Электрическая цепь (см. рисунок) составлена из трёх одинаковых конденсаторов ёмкостью $C_{1}=C_{2}=C_{3}=C$, двух одинаковых диодов, двух идеальных амперметров, ключа и регулируемого источника напряжения.  ВАX диода представлена на рисунке ниже.
Пусть напряжение источника постоянно и равно $3 U_{0}$. Сколько теплоты выделится в цепи при замыкании ключа $K$?
Пусть напряжение источника зависит от времени $U=U(t)$ так, как показано на рисунке ниже. Ключ $K$ постоянно замкнут. Определите зависимости от времени $I_{1}(t)$ и $I_{2}(t)$ показаний амперметров $A_{1}$ и $A_{2}$. Нарисуйте графики зависимости $I_{1}(t)$ и $I_{2}(t)$ с указанием значений характерных точек на графике. Полярность источника и полярность подключения амперметров указаны на первом рисунке.  Во всех случаях в начальный момент времени конденсаторы не заряжены.
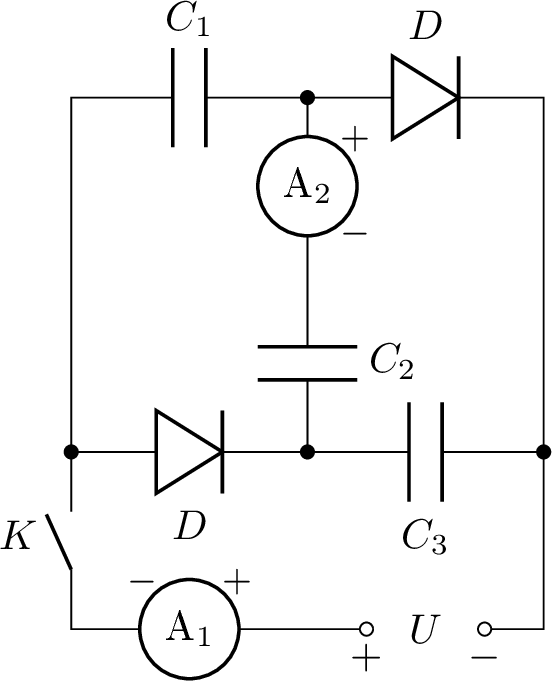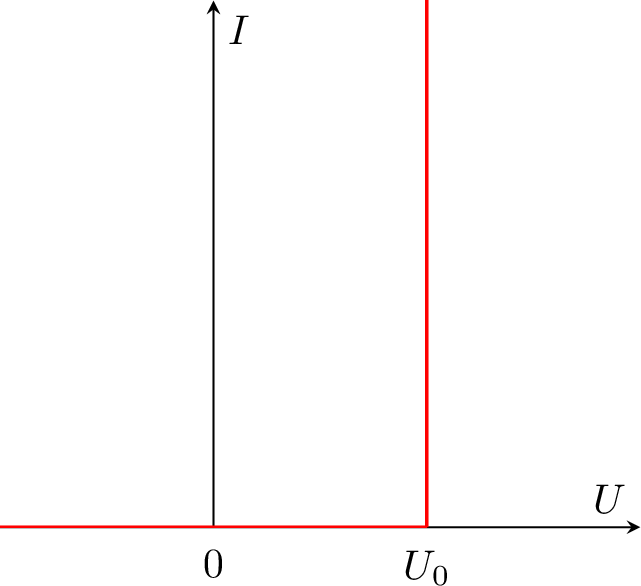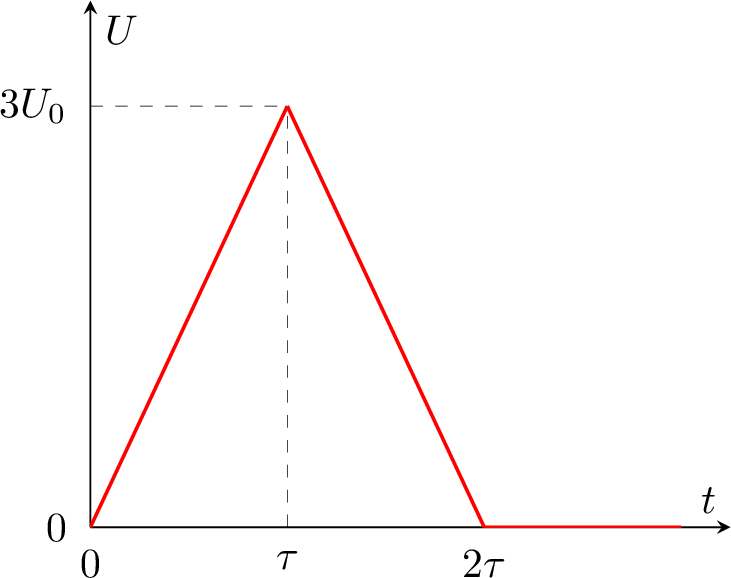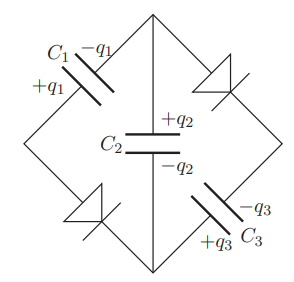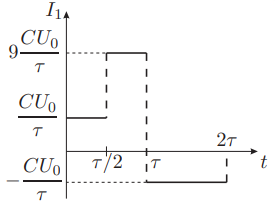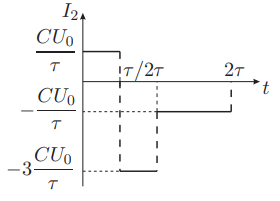
Пусть напряжение источника постоянно и равно $3 U_{0}$. Сколько теплоты выделится в цепи при замыкании ключа $K$?
Решение: При малых напряжениях источника $U$ диоды закрыты, конденсаторы соединены последовательно и напряжение на каждом из них $U / 3$. Напряжения на диодах при этом равны $2 U / 3$. При $U=3 U_{0} / 2$ эти напряжения достигают значения $U_{0}$. В этот момент диоды открываются (то есть через них начинает течь ток), и конденсаторы уже нельзя считать соединёнными последовательно. Пусть $U_{1}$, $U_{2}$ и $U_{3}$ — напряжения на конденсаторах при полярности, указанной на рисунке (см. рисунок) (источник не показан).  Тогда при открытых диодах справедливы уравнения: $$ \left\{\begin{array}{l} U_{1}+U_{2}+U_{3}=U, \\ U_{1}+U_{2}=U_{0}, \\ U_{2}+U_{3}=U_{0}. \end{array}\right. $$ Откуда получаем: $$ \left\{\begin{array}{l} U_{1}=U_{3}=U-U_{0}, \quad (1) \\ U_{2}=2 U_{0}-U. \end{array}\right. $$ При $U=3 U_{0}$ имеем: $$ \left\{\begin{array}{l} U_{1}=U_{3}=2 U_{0}, \\ U_{2}=-U_{0} \end{array}\right. $$ Таким образом, полярность $C_{2}$ противоположна указанной на рисунке. Через источник прошел заряд $$ q=q_{1}-q_{2}+q_{3}=5 C U_{0}. $$ Заряд второго конденсатора входит в это выражение с обратным знаком, поскольку к положительному выходу источника подключена отрицательная обкладка конденсатора. При зарядке конденсаторов источник совершил работу $$ A=q U=15 C U_{0}^{2}. $$ Энергия конденсаторов при этом $$ W=2 \frac{C\left(2 U_{0}\right)^{2}}{2}+\frac{C U_{0}^{2}}{2}=4.5 C U_{0}^{2}. $$ Тогда количество выделившегося тепла $$ Q=A-W=10.5 C U_{0}^{2}. $$
Ответ: $$ Q=10.5 C U_{0}^{2}. $$

Пусть напряжение источника зависит от времени $U=U(t)$ так, как показано на рисунке ниже. Ключ $K$ постоянно замкнут. Определите зависимости от времени $I_{1}(t)$ и $I_{2}(t)$ показаний амперметров $A_{1}$ и $A_{2}$.  Нарисуйте графики зависимости $I_{1}(t)$ и $I_{2}(t)$ с указанием значений характерных точек на графике. Полярность источника и полярность подключения амперметров указаны на первом рисунке.
Решение: До момента времени $t=\tau / 2$, пока $U \leq 3 U_{0} / 2$, напряжение на диодах меньше $U_{0}$, а напряжения на конденсаторах равны $U / 3$. При этом токи через амперметры $$ I_{1}=I_{2}=\frac{\Delta q_{1}}{\Delta t_{1}}=C \frac{\Delta U_{1}}{\Delta t}=\frac{C U_{0}}{\tau}. $$ При $t=\tau / 2$ через диоды начинает течь ток, а напряжения на конденсаторах задаются уравнениями $(1)$. При этом токи через амперметры $$ \begin{aligned} &I_{1}=\frac{\Delta q_{1}}{\Delta t}-\frac{\Delta q_{2}}{\Delta t}+\frac{\Delta q_{3}}{\Delta t}=2 C \frac{\Delta U}{\Delta t}+C \frac{\Delta U}{\Delta t}=\frac{9 C U_{0}}{\tau}, \\ &I_{2}=\frac{\Delta q_{2}}{\Delta t}=C \frac{\Delta\left(2 U_{0}-U\right)}{\Delta t}=-C \frac{\Delta U}{\Delta t}=-\frac{3 C U_{0}}{\tau}. \end{aligned} $$ При уменьшении напряжения в интервале времени от $\tau$ до $2 \tau$ ток через диоды не течёт, напряжение на конденсаторах изменяется на одну и ту же величину $$ \Delta U_{1}=\Delta U_{2}=\Delta U_{3}=\frac{\Delta U}{3}, $$ при этом, с учётом знака напряжения $U_{2}$, модуль $U_{2}$ возрастает. Ток при этом $$ I_{1}=I_{2}=\frac{\Delta q_{1}}{\Delta t}=C \frac{\Delta U_{1}}{\Delta t}=\frac{C \Delta U}{3 \Delta t}=-\frac{C U_{0}}{\tau}. $$ Графики зависимостей $I_{1}(t)$, $I_{2}(t)$ представлены на рисунках ниже.
Ответ: $$ I_{1}=I_{2}=-\frac{C U_{0}}{\tau}. $$
Темы:
T, Электричество, Диод, Цепь с конденсатором, Всероссийские, Электрические цепи